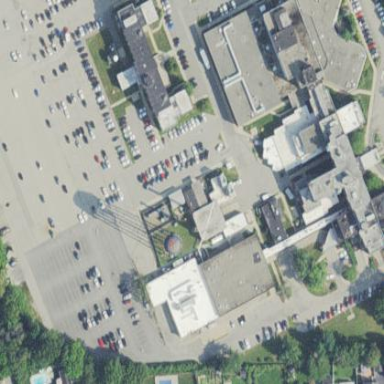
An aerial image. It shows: Hospital providing healthcare services.